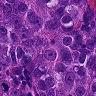
Metastatic tissue present: yes